Question: I'm working on a school project which requires developing an interactive menu. I have limited knowledge on many aspects of JavaScript and html as I've been learning it for a couple of months. I am making a uniform menu which allows the user to theoretically buy uniform items (i'm not actually adding in payment options).
I need help on being able to create a function or something similar which will display the choices you have made and also carry over the choices you made, which will result a confirm message.

In the above screenshot, pretend a user wanted 2 small blazers. So the user would click on small and click on enter quantity and type in 2. The user would then click on confirm order which will bring up a confirm message like
'''
You have chosen to confirm 2 small sized blazers for $400. Confirm?
'''
The problem is I don't know how to create this message which varies on what size and how many items a user wants.
Sample code in <URL>: Sorry if this doesn't quite make much sense. I've tried my best at explaining my problem so I might have missed out important details. So if I did, please tell.
'''
<td>Blazer (All Sizes) - $200</td>
<td><button onclick="small()">Small</button>
<p><button onclick="medium()">Medium</button> </p>
<button onclick="large()">Large</button> </td>
<td><button onclick="quantitynumber()">Enter Quantity</button> </td>
<td><button onclick="confirmorder()">Confirm Order</button>
'''
'''
var blz = 0
function small()
{
blz = confirm ('You have selected size: Small. Confirm?')
}
function medium()
{
blz = confirm ('You have selected size: Medium. Confirm?')
}
function large()
{
blz = confirm ('You have selected size: Large. Confirm?')
}
function quantitynumber()
{
blz = prompt ('Enter the number of Blazer(s) to order')
blz1 = blz * 200
if ( blz == 1) {
blz1 = confirm ('You have chosen to order 1 Blazer for $' + blz1 + '. Confirm?')
}
else if ( blz >=2 && blz <= 5) {
blz1 = confirm ('You have chosen to order ' + blz + ' Blazers for $' + blz1 + '. Confirm?')
}
else if (blz >5) {
alert('There is a limit of 5 Blazers per customer.')
blz = null
blz1= null
}
else if (blz = isNaN || blz == '') {
alert ('Please type in a valid number.')
}
}
function confirmorder()
{
if (blz == small && blz >= 1 && blz <= 5) {
blz1 = confirm ('You have chosen to confirm ' + blz + ' small sized Blazers for $' + blz1 + '. Confirm?')
}
}
'''
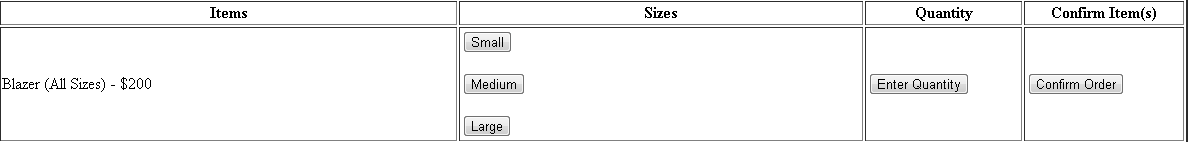
Answer: since you just have a finite set of values.. 3 sizes of blazers.. and quantity cannot be greater than 5... i think.. a better solution would be to let the user choose from a limited set of options..
example: <URL>
'''
<table border="1" >
<tr>
<td>Blazer (All Sizes) - $200</td>
<td>Size:
<select id="blz_size" >
<option value="small" >Small </option>
<option value="medium" >Medium </option>
<option value="large" >Large</option>
</select>
</td>
<td>Quantity:
<select id="blz_quantity" >
<option value="1" >1 </option>
<option value="2" >2</option>
<option value="3" >3</option>
<option value="4" >4</option>
<option value="5" >5</option>
</select>
</td>
<td><input type="button" onclick="confirmorder()" value="Confirm Order" /> </td>
</tr>
</table>
<script type="text/javascript" >
function confirmorder()
{
var blz_size = document.getElementById('blz_size').value;
var blz_quan = document.getElementById('blz_quantity').value;
var total = blz_quan * 200 ;
var choice = confirm ('You have chosen to order ' + blz_quan + ' ' + blz_size + ' sized Blazers for $' + total + '. Confirm?' );
if(choice) {
// do whatever you have to here...
alert("Order Confirmed");
}
else {
return false;
}
}
</script>
'''